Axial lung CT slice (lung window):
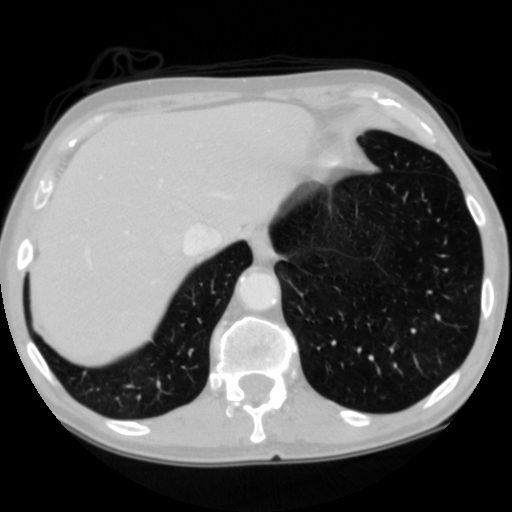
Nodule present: no